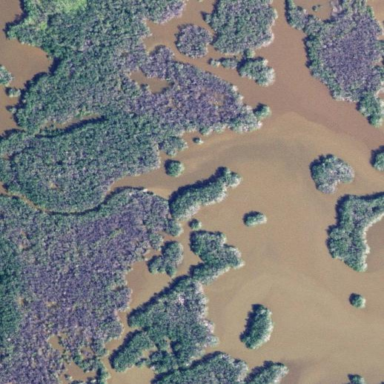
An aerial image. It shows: Mangrove wetland with plant community known as Mangrove Swamp.